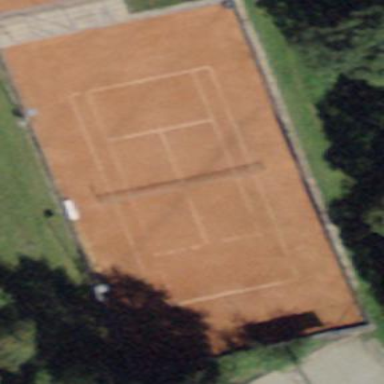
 perfect for sports and leisure activities."